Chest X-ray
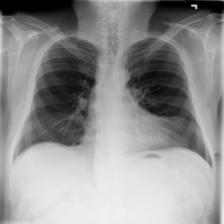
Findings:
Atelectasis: negative
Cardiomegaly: negative
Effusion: negative
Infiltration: positive
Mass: negative
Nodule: negative
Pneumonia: negative
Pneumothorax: negative
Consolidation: negative
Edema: negative
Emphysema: negative
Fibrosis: negative
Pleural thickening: negative
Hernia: negative